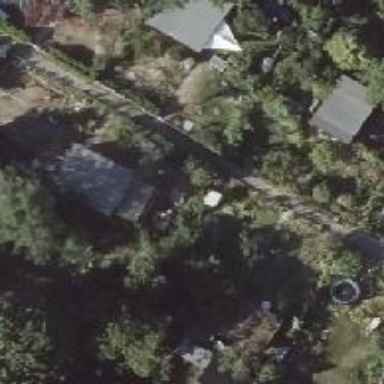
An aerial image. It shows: Broadleaved tree in garden.